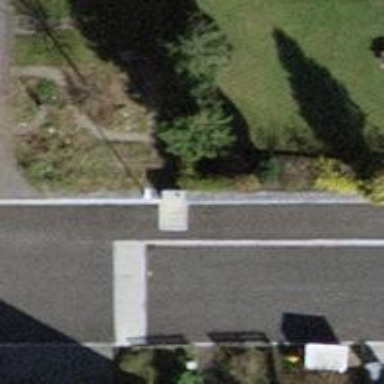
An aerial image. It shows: Street cabinet.